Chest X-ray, PA view. Patient: 25 years old, sex F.
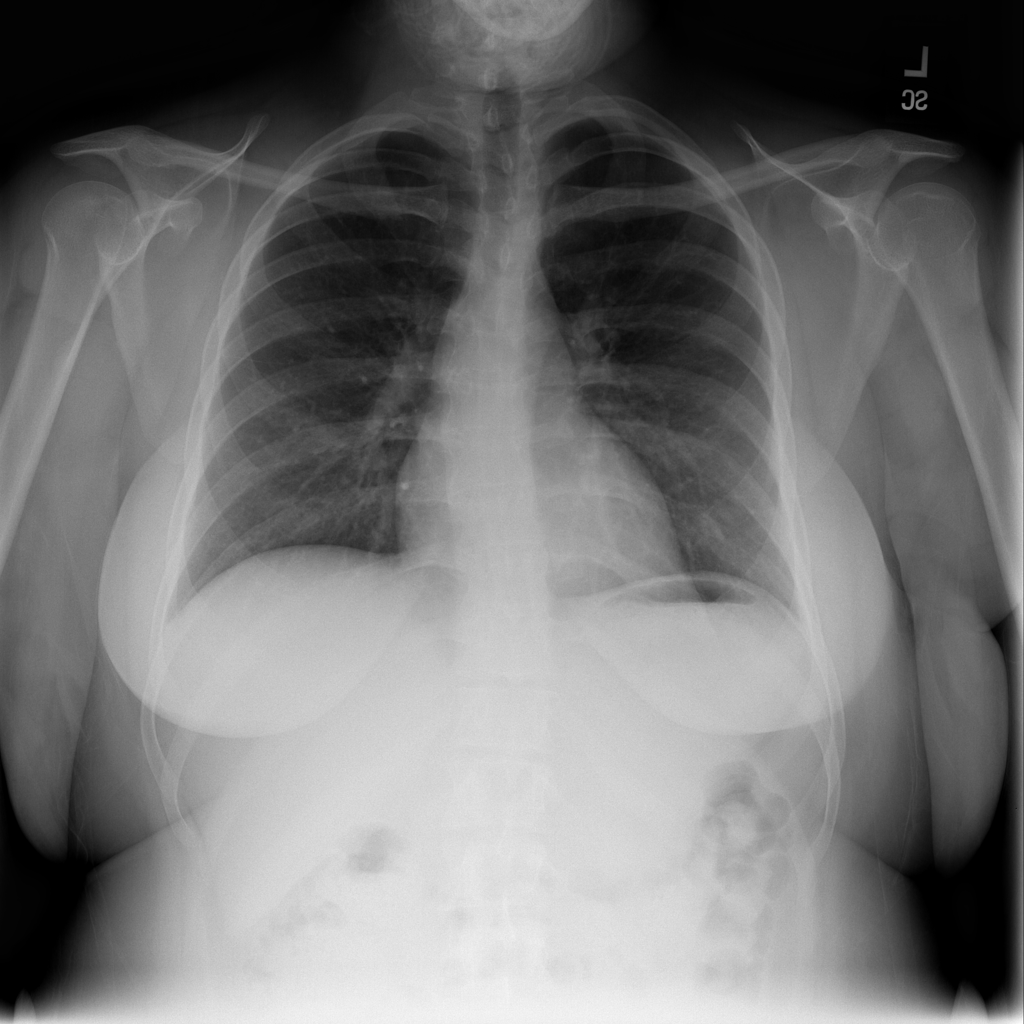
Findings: No Finding